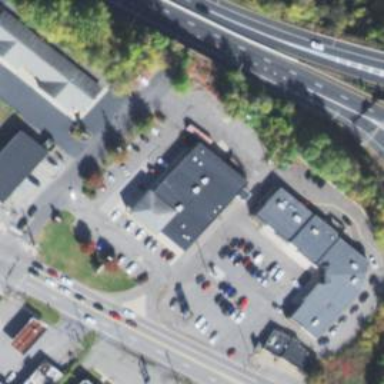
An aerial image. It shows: Retail building.